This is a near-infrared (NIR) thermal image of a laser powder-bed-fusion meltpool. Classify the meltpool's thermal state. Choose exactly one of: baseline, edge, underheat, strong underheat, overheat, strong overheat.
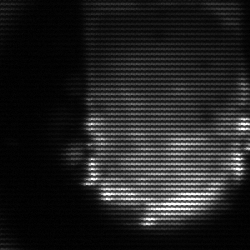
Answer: baseline